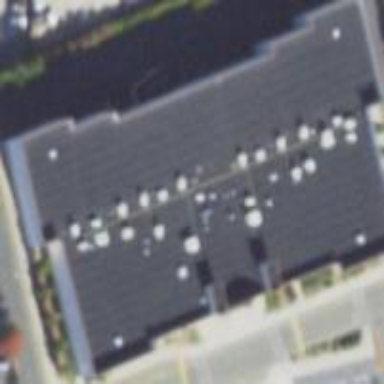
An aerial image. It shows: Commercial building hosting cinema.